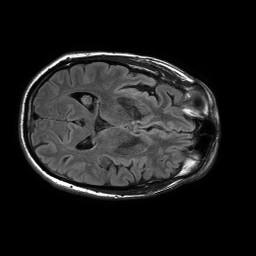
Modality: FLAIR
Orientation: axial
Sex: male
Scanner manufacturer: philips
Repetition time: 11 s
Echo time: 0.125 s